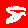
Digit: 8